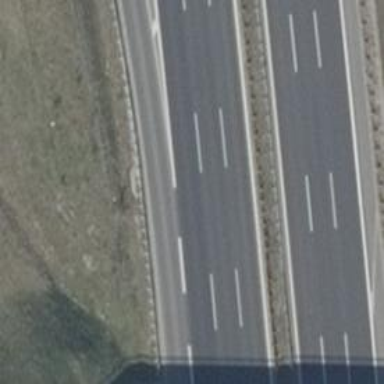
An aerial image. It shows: Asphalt motorway.